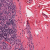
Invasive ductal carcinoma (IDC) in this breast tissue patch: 0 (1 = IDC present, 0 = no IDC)